Field crop: maize
Growth stage: 2
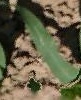
Species: maize